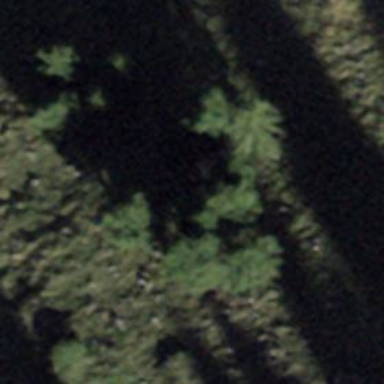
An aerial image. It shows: Patch of scrub vegetation.